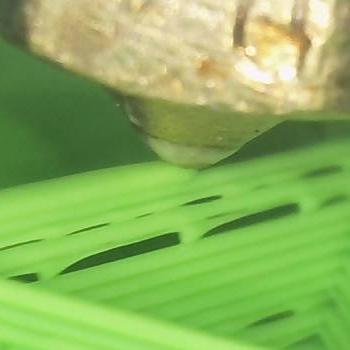
Flow rate: 224%